Field crop: tomato
Growth stage: 2
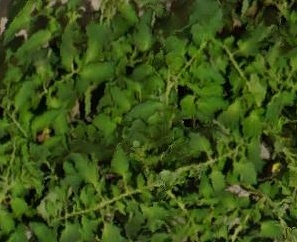
Species: tomato